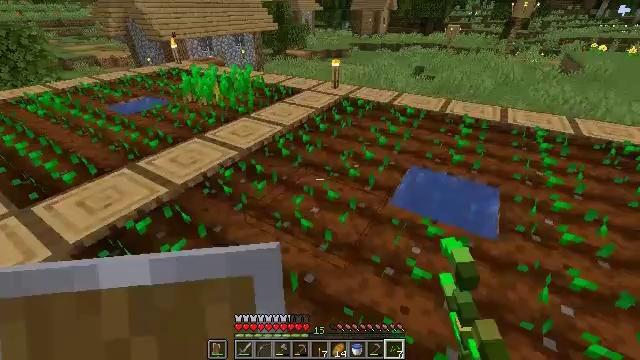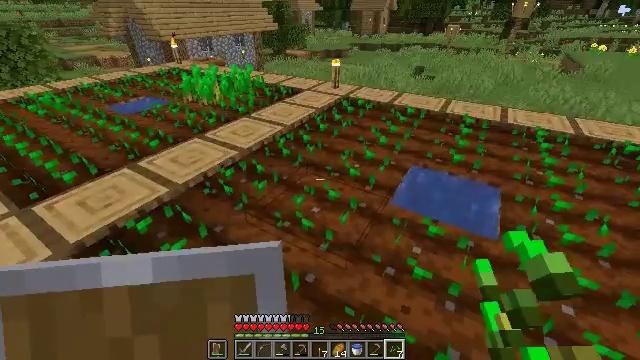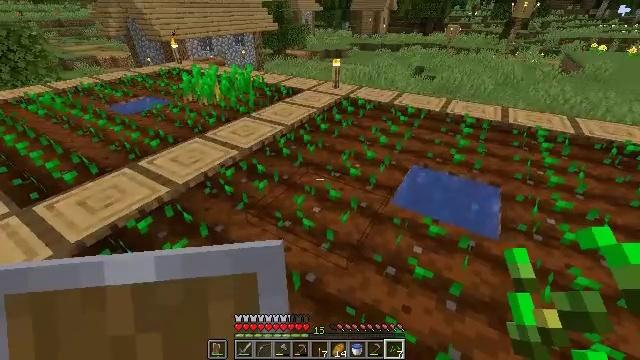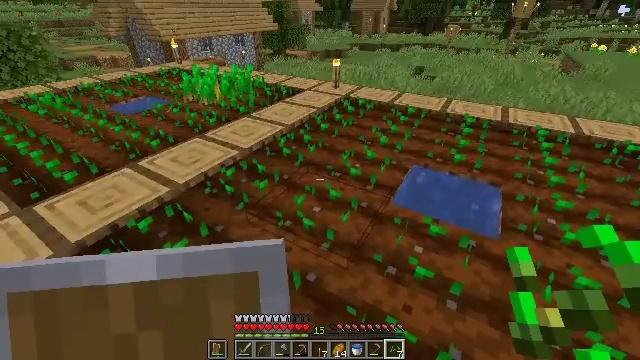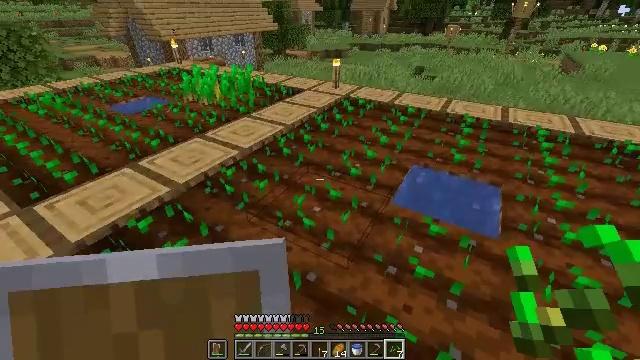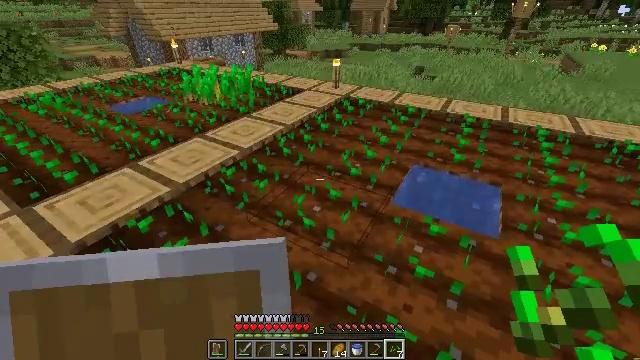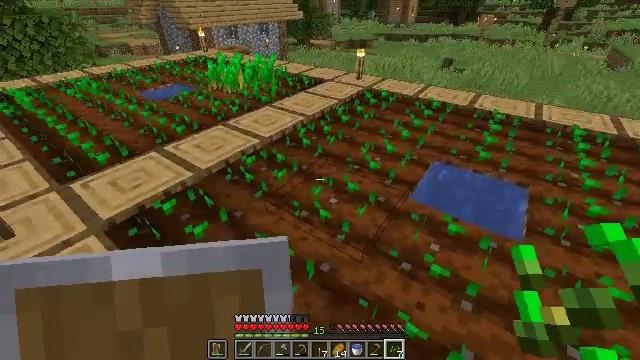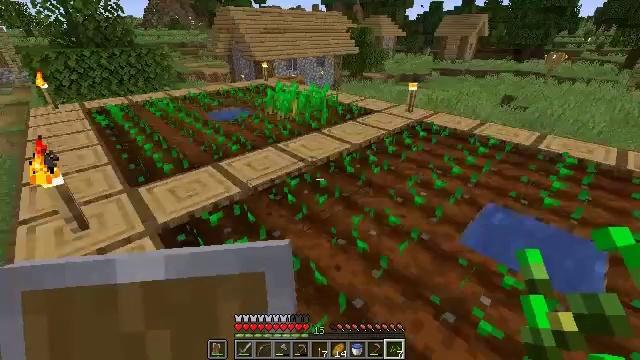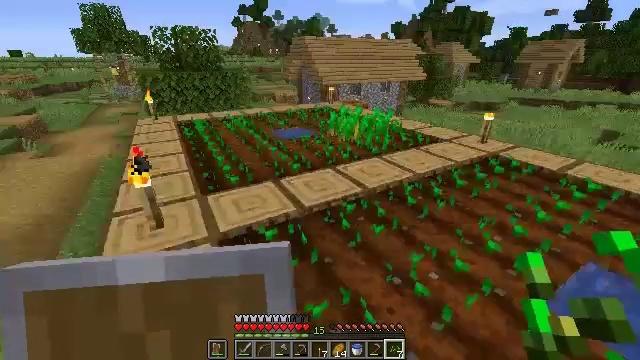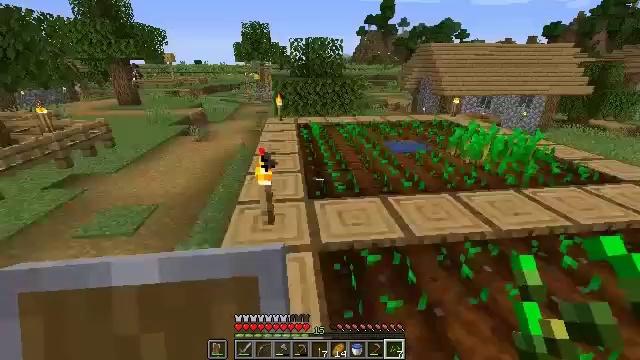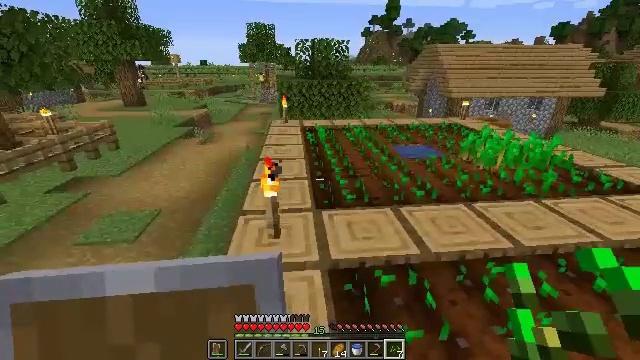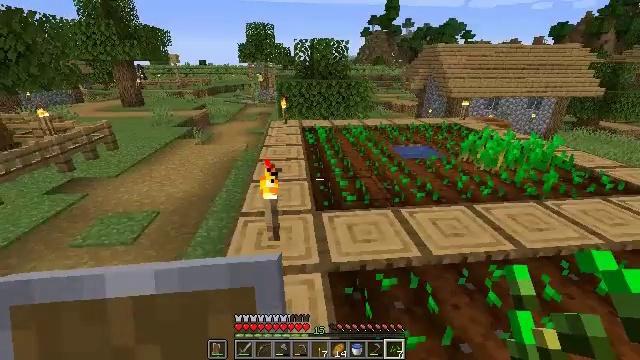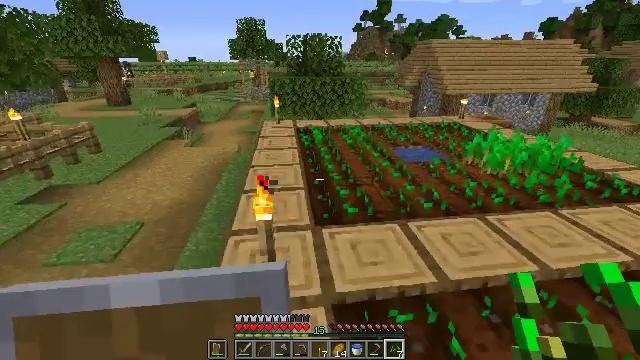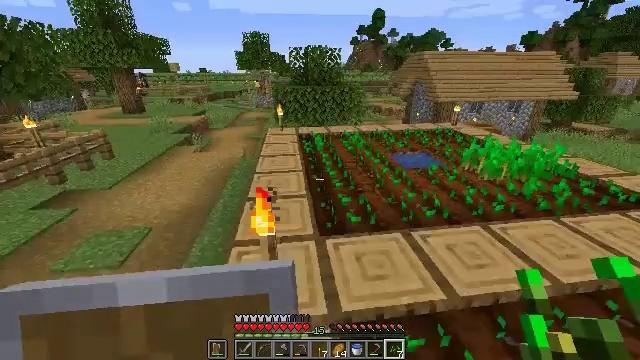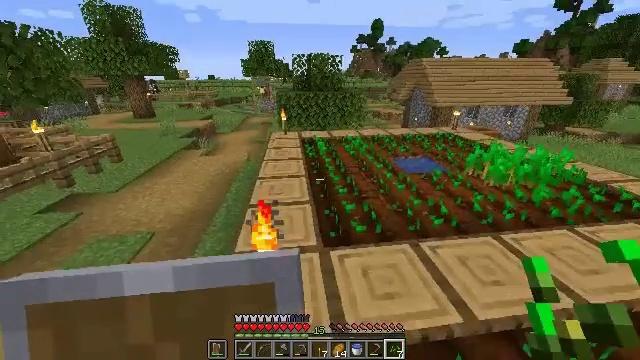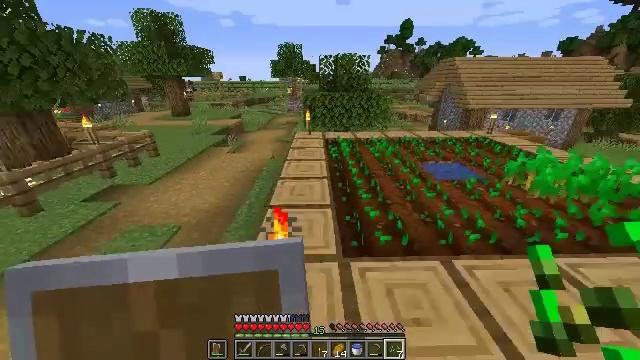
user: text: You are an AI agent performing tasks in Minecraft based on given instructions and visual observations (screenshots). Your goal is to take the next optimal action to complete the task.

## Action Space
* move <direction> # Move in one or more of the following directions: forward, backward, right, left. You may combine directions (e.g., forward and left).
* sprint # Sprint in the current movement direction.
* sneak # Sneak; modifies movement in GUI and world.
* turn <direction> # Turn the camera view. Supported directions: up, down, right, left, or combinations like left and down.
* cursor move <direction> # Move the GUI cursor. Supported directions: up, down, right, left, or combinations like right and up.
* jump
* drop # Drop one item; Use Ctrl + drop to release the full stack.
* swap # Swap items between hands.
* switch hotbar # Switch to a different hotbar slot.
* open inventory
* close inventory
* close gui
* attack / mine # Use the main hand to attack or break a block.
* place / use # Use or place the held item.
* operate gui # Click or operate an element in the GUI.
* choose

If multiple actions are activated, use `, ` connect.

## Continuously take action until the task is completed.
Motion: motion action
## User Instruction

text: Gather the cauldron for reuse.
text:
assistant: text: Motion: no_op
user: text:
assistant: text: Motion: no_op
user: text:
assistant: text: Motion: no_op
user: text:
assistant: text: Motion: no_op
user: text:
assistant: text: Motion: no_op
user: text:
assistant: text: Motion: turn left and down
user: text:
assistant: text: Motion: move forward and move left, turn left and up
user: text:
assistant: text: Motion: move forward and move left, turn left and up
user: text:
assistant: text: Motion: move forward and move left, turn left and up
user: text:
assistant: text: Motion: move forward
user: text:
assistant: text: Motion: move forward
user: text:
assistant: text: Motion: move forward, sprint, turn right
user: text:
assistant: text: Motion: move forward, sprint
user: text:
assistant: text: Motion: move forward
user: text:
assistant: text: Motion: move forward, turn left
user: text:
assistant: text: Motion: move forward, turn left
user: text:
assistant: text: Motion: move forward
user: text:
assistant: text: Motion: move forward
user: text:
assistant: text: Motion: move forward
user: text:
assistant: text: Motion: move forward
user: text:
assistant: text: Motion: move forward, turn right and up
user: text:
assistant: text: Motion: move forward
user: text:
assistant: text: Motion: move forward
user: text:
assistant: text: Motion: move forward
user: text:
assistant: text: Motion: move forward
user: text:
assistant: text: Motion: move forward
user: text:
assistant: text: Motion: move forward
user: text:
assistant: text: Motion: move forward, turn left and down
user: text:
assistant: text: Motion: move forward, turn left and up
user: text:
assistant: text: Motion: move forward, turn left and up